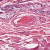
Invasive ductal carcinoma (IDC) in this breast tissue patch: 0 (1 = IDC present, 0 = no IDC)